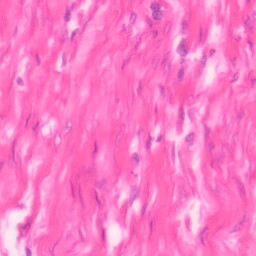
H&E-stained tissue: Colon